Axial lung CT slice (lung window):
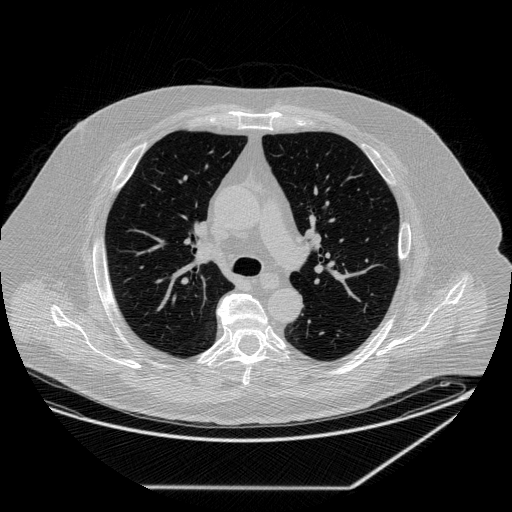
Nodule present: no